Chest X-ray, AP view. Patient: 37 years old, sex M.
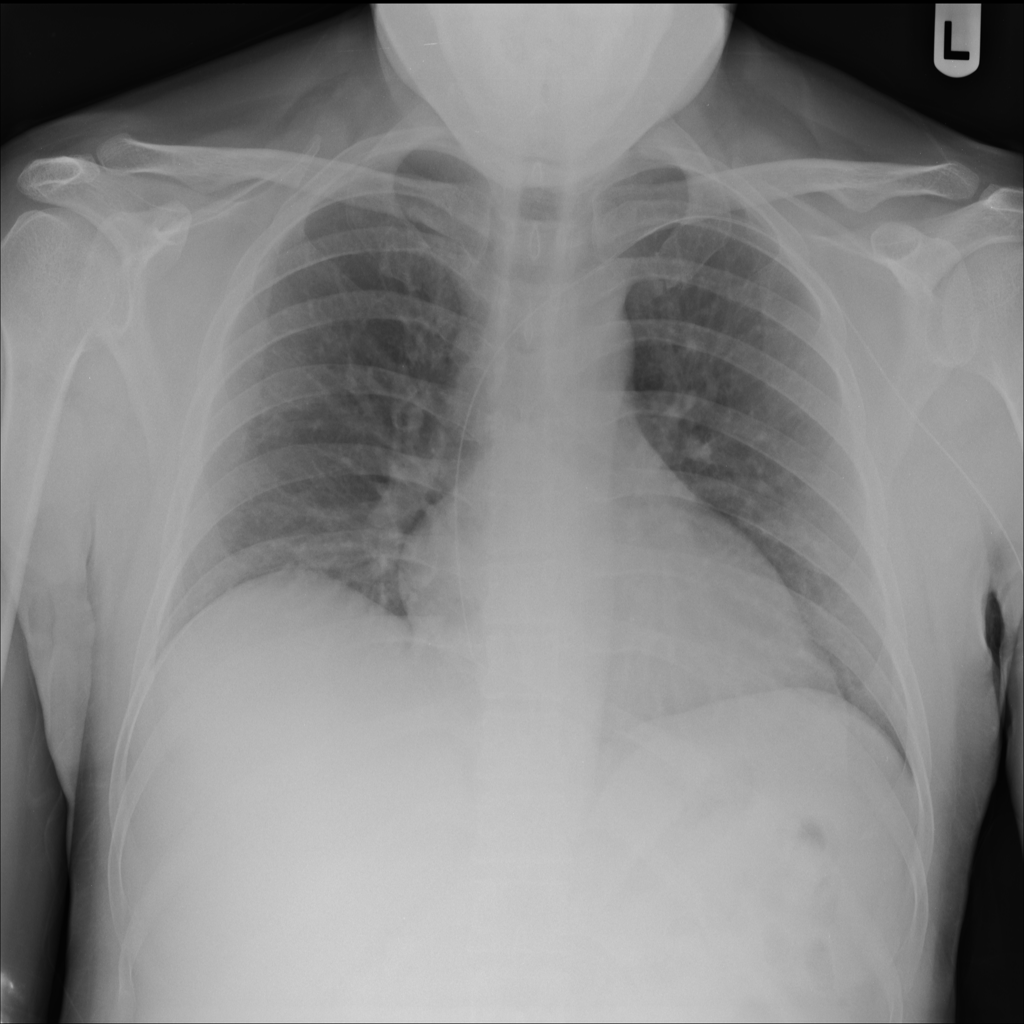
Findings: No Finding